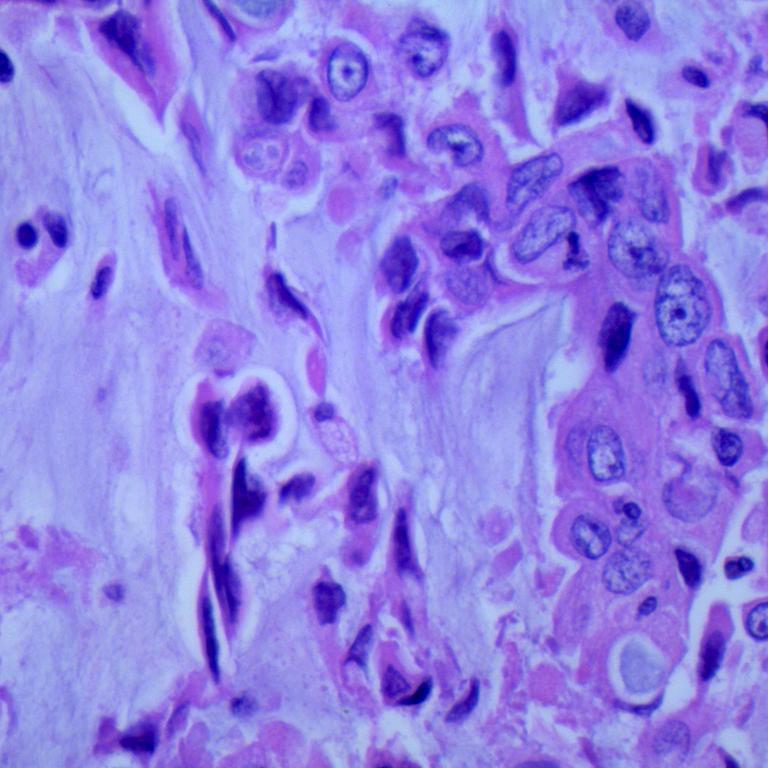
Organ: lung
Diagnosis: adenocarcinomas